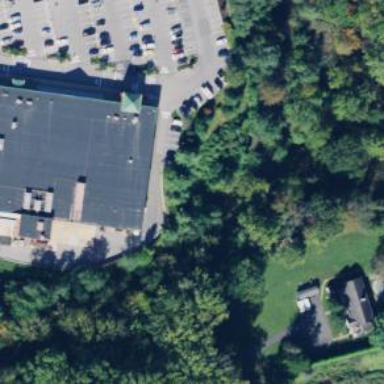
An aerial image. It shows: Supermarket building.